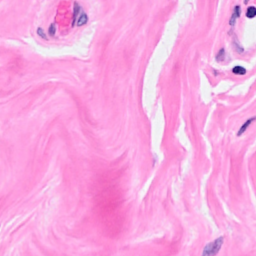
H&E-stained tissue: Breast